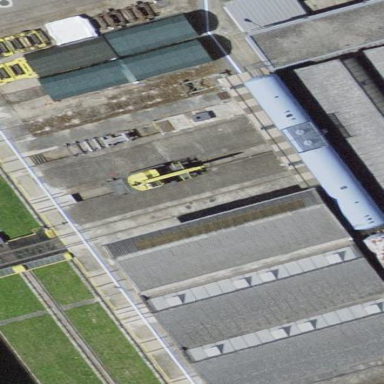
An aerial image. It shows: Part of building.